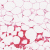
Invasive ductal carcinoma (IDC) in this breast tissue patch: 0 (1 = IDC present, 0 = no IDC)